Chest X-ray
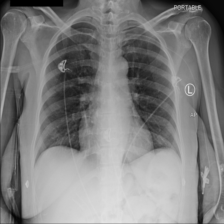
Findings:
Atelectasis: negative
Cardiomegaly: negative
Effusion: negative
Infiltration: negative
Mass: negative
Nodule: negative
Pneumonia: negative
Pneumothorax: negative
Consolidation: negative
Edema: negative
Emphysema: negative
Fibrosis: negative
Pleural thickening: negative
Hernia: negative